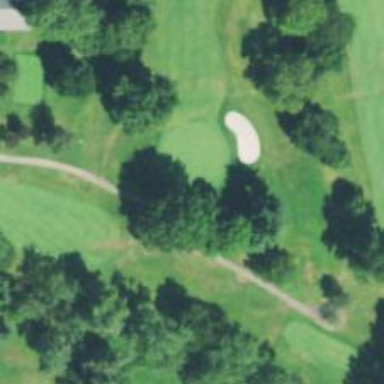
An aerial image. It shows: View of golf hole.